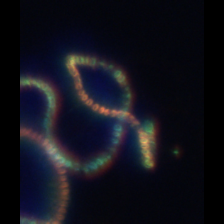
Taxon: Chaetoceros
Group: Diatoms